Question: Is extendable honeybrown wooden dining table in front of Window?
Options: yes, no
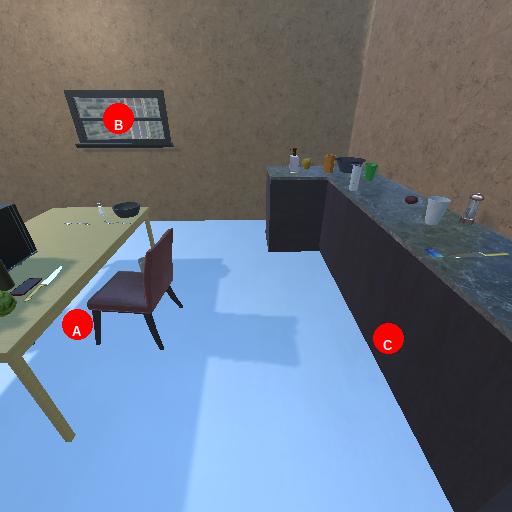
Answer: yes